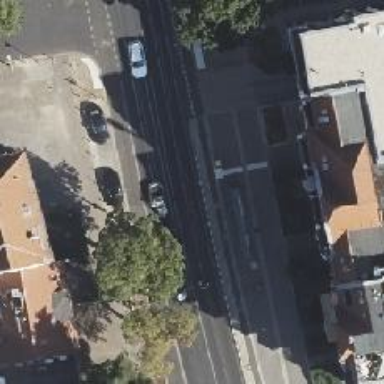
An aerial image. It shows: Tram stop.